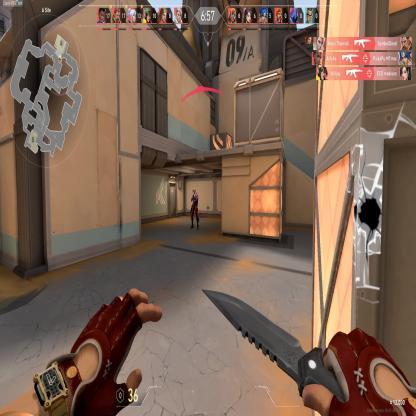
Label: enemy